Question: I'm writing a PL/SQL function which uses the string literal ''''. This breaks SQL syntax highlighting in Netbeans, like so:

Looks like the backslash is erroneously being interpreted as an escape character. ''\'' highlights correctly but is of course not the same string. How can I express '''' in a way which will not break the buggy highlighter?
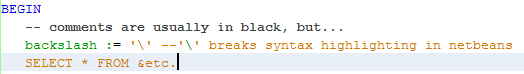
Answer: Oh, clue's in the picture. Since the highlighter's interpreting the comment as part of the string, you can put ''' in a comment to "end the string" and fix the highlighting.